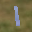
Label: 1